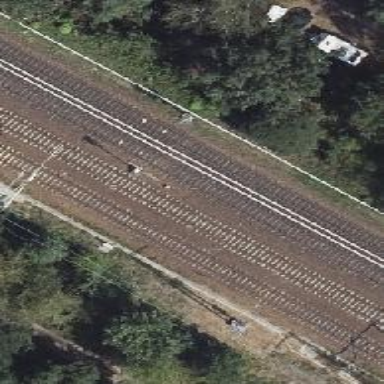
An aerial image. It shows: Railway signal.